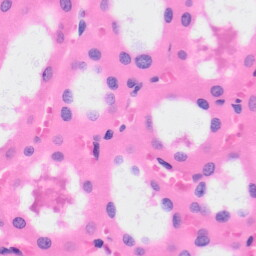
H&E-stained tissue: Kidney